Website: apple
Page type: store-pickup
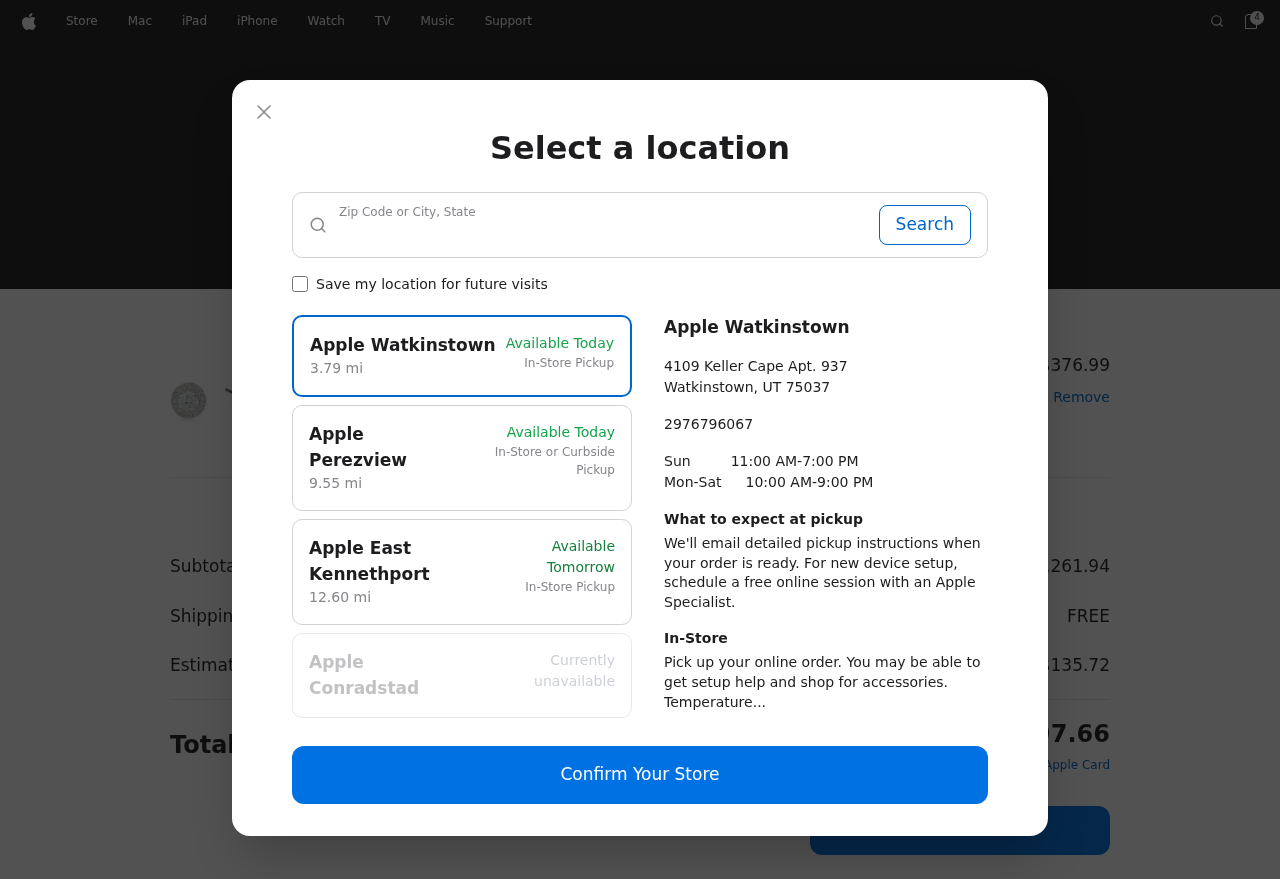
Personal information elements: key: PII_CITY_STATE
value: Reidburgh, UT
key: PII_LOCATION1_CITY
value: Apple Watkinstown
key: PII_LOCATION1_CITY_STATE_ZIP
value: Watkinstown, UT 75037
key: PII_LOCATION1_STREET
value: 4109 Keller Cape Apt. 937
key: PII_LOCATION2_CITY
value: Apple Perezview
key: PII_LOCATION3_CITY
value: Apple East Kennethport
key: PII_LOCATION4_CITY
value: Apple Conradstad
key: PII_PHONE
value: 2976796067
Product elements: key: PRODUCT1_NAME
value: IGI Certified Lab Grown Diamond Classic Halo Stud Earrings in 14k White Gold (1/2 CT.TW., I-J Color,
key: PRODUCT1_PRICE
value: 376.99
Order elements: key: ORDER_NUM_ITEMS
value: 4
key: ORDER_TOTAL
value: $2,397.66
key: ORDER_SUBTOTAL
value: $2,261.94
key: ORDER_SHIPPING_COST
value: FREE
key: ORDER_TAX
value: $135.72
Search elements: key: SEARCH_CITY_STATE
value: Reidburgh, UT